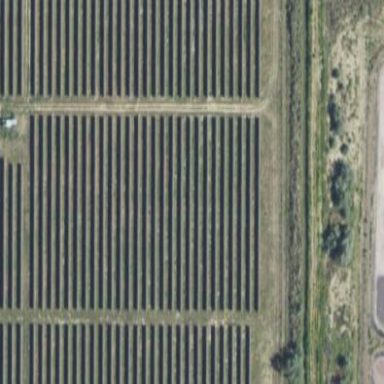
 consisting of solar photovoltaic panels."